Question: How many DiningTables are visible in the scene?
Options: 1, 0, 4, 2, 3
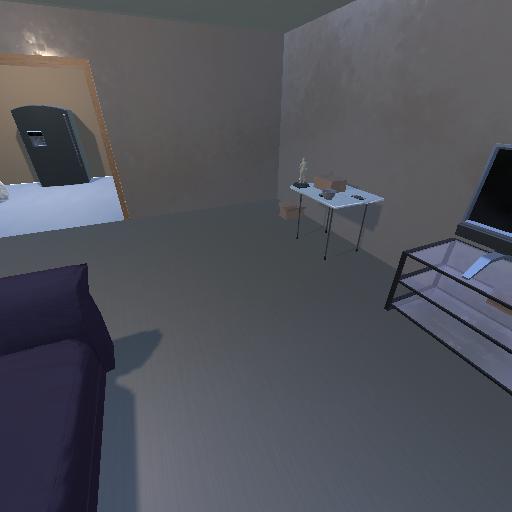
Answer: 1